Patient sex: M
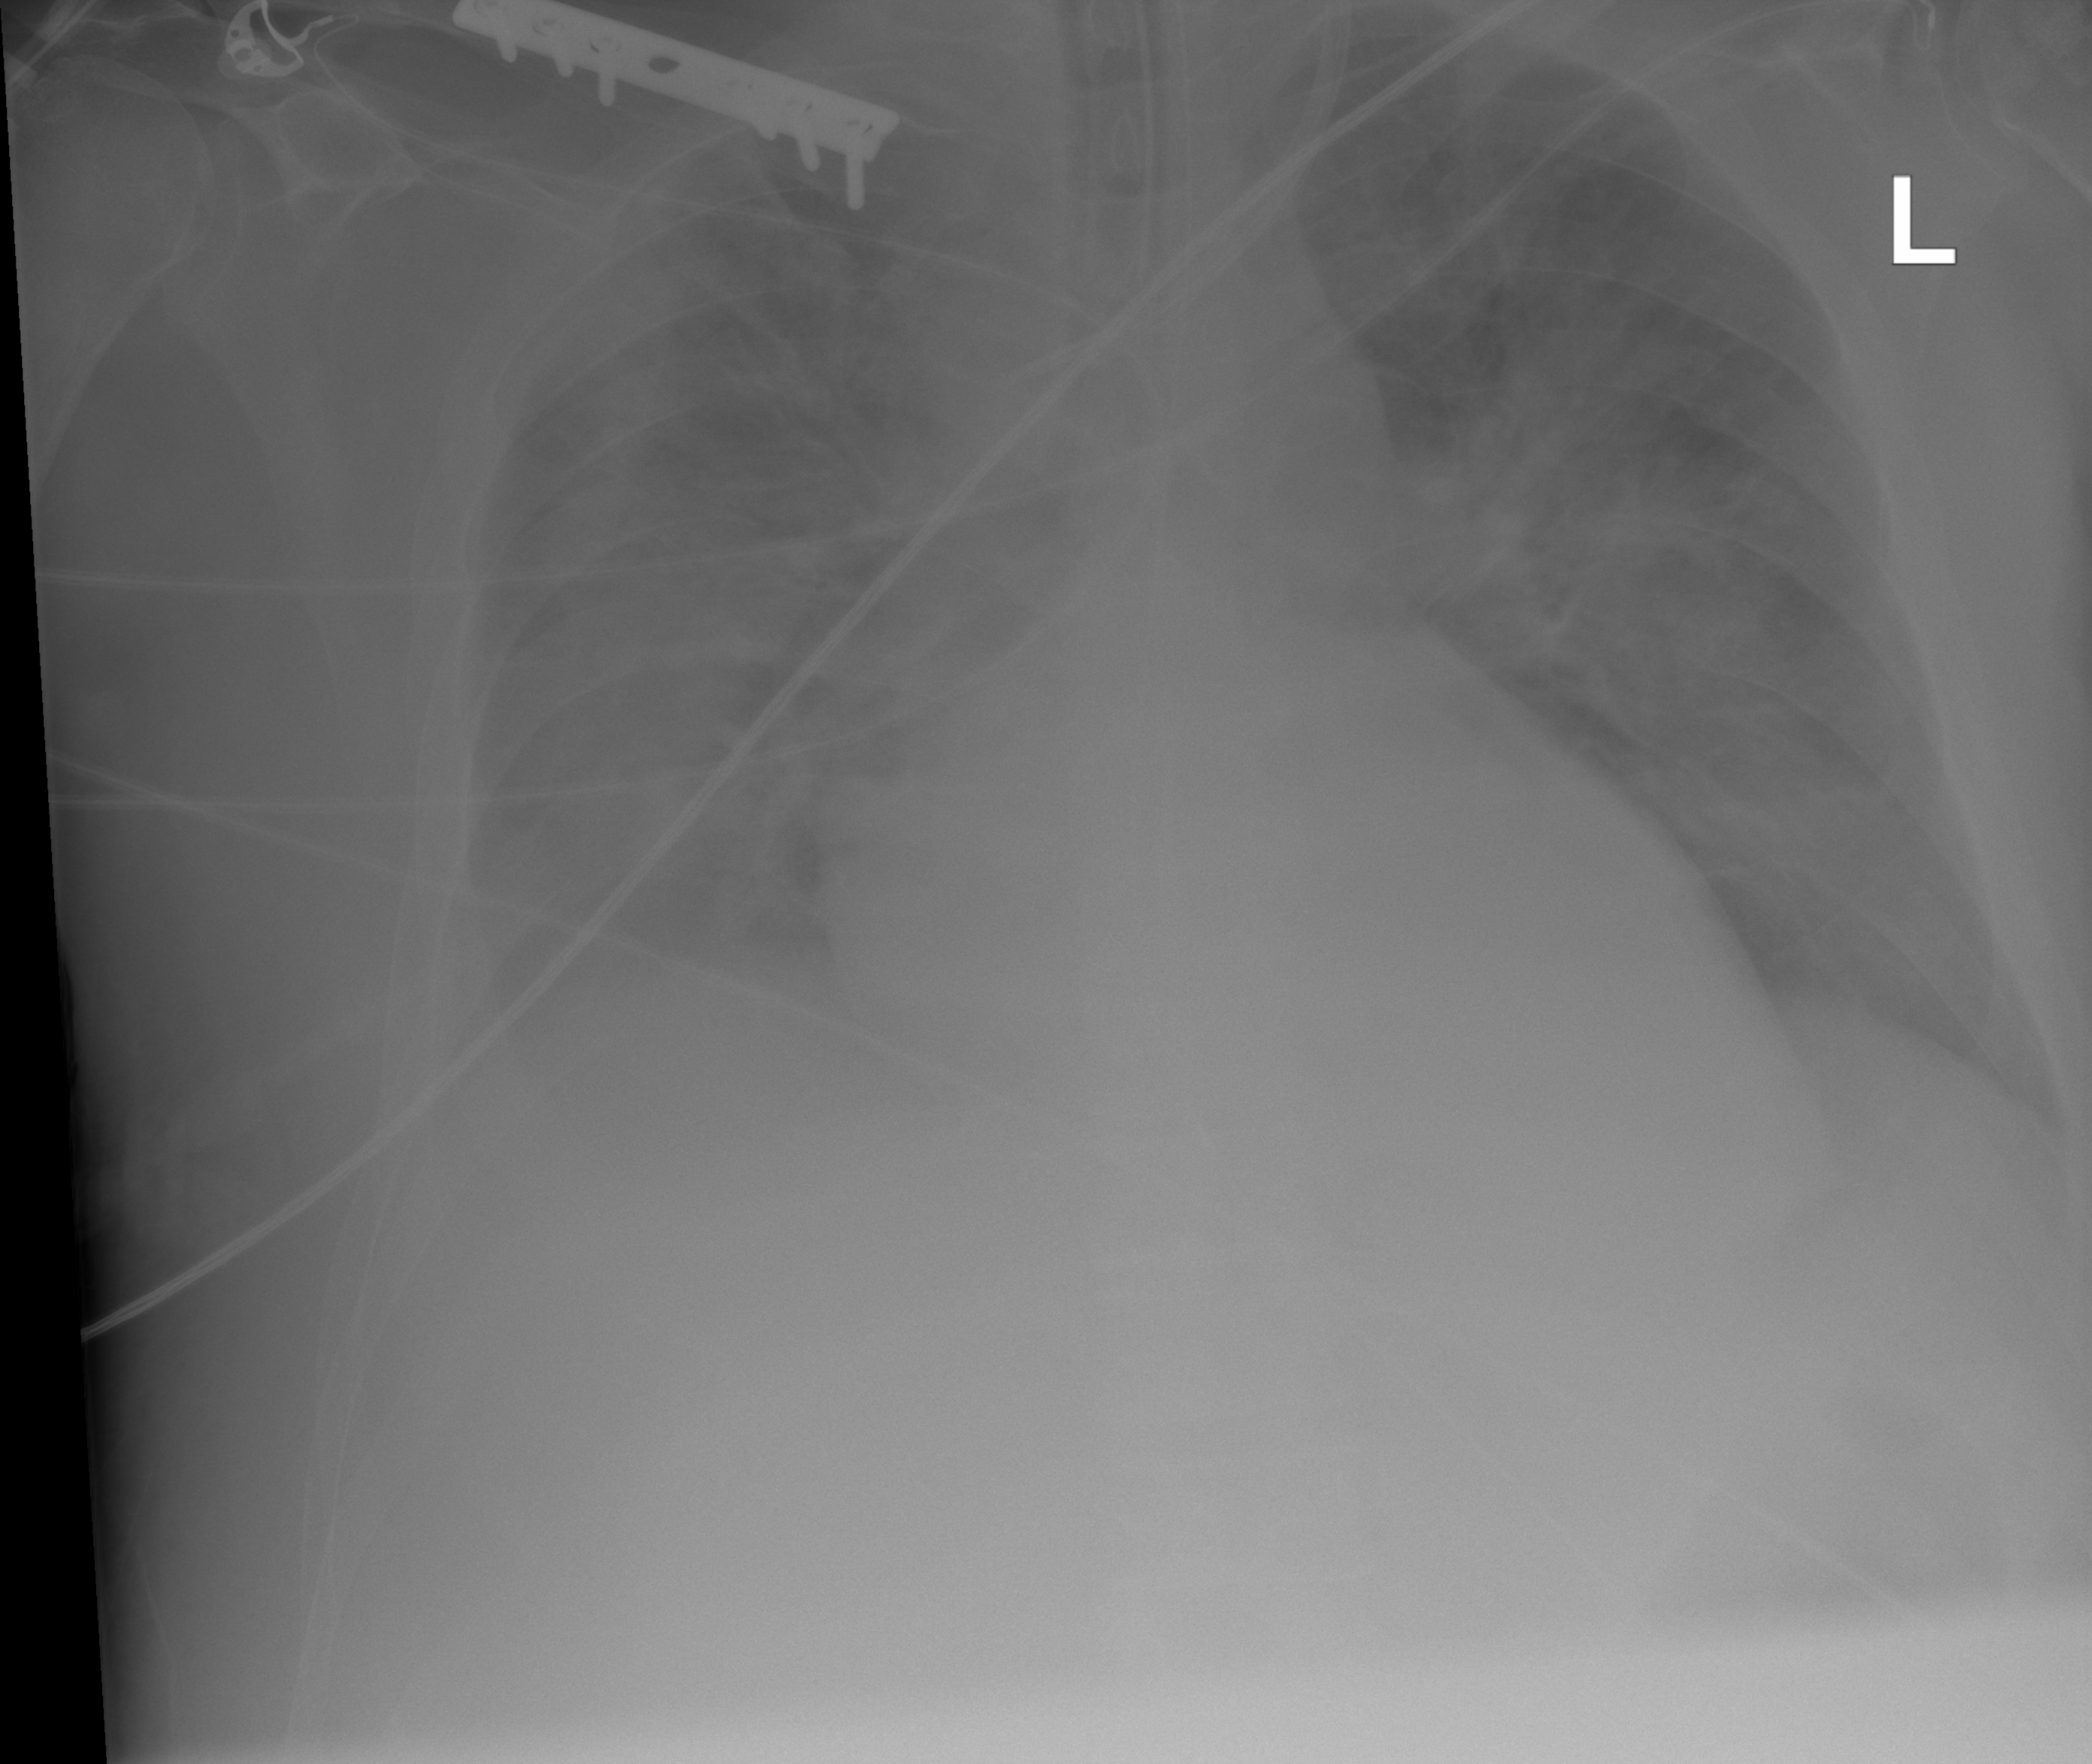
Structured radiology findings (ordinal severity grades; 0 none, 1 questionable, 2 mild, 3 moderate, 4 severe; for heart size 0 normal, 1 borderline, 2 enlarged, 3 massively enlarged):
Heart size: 2
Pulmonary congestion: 2
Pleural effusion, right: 3
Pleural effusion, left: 2
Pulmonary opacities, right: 3
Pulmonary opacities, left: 3
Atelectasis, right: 2
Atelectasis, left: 2